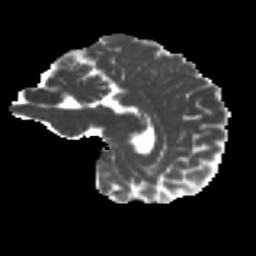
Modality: MD
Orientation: sagittal
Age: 25
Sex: female
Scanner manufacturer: ge
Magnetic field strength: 3 T
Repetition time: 7.8 s
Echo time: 0.0606 s